Aerial crown-view tile of a tropical tree (Barro Colorado Island, Panama), acquired 20250317:
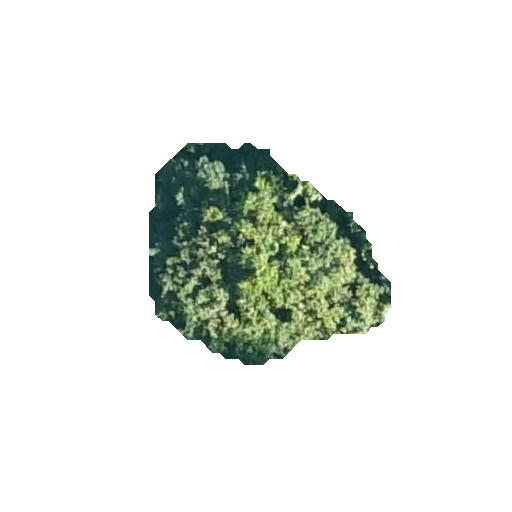
Species: Inga marginata
GBIF accepted scientific name: Inga marginata
Crown area: 57.106 m²